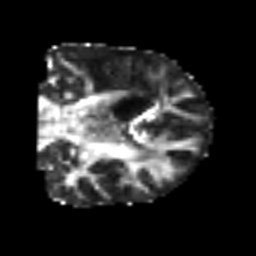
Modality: FA
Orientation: coronal
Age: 50
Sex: male
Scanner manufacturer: siemens
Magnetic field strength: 3 T
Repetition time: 6.1 s
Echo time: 0.101 s